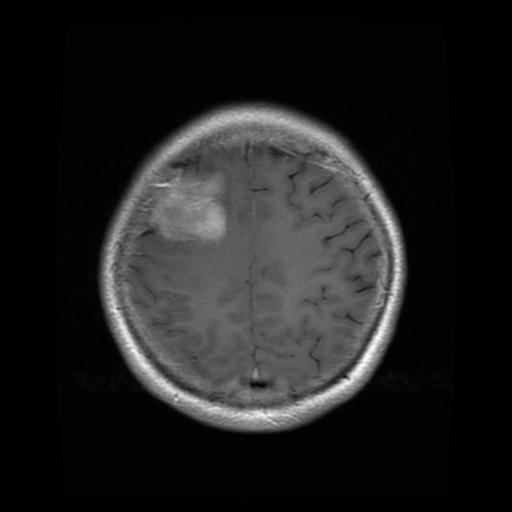
Label: meningioma